高三 · 度量几何学
13. 如图, 点 $A, B, C$ 是圆 $O$ 上的点, 且 $\angle A C B=30^{\circ}$, 则 $\angle A O B$ 等于—度。

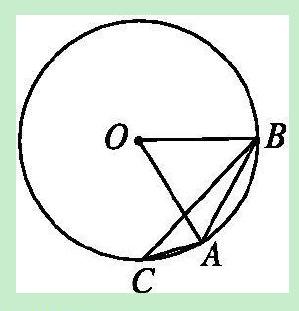
答案: 60
解析: : 解答: $\because \angle \mathrm{ACB}=30^{\circ}, \therefore \angle \mathrm{AOB}=2 \angle \mathrm{ACB}=60^{\circ}$.

分析: 本题主要考查了圆周角定理, 解决问题的关键是根据圆周角定理分析计算即可